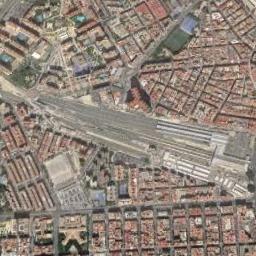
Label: railway_station